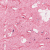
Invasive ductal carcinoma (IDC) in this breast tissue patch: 0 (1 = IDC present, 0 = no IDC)